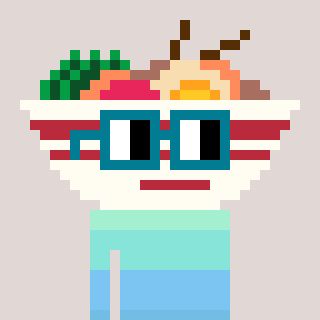
a pixel art character with square dark green glasses, a noodles-shaped head and a red-colored body on a warm background